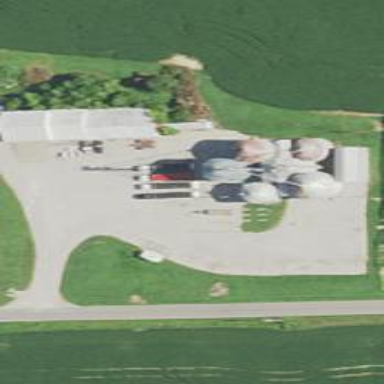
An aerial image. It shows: Silo.